Question: I have a problem with validation of my form because if I use required attribute in each element of form and press submit the form is not processed until it is fill out the form, but in my file I add a function functions.js click on the button to send the data form, html5 validation is no longer respected and would like to know why that happens.

'''
<form class="user-form" method="post">
<p><i>Todos los campos son requeridos!</i></p>
<p>
<input id="uName" class="span5" name="uName" type="text" placeholder="Nombre completo" required/>
</p>
<p>
<input id="uEmail" class="span5" name="uEmail" type="email" placeholder="E-mail" required/>
</p>
<p>
<input id="uUser" class="span5" name="uUser" type="text" placeholder="Usuario" required/>
</p>
<p>
<input id="uPasswd" class="span5" name="uPasswd" type="password" placeholder="Contrasena" required/>
</p>
<p>
<select id="uType" class="span5" name="uType" required>
<option value="0">Tipo de usuario</value>
<option value="1">Emisor</value>
<option value="2">Revisor</value>
</select>
</p>
<p>
<input class="saveUser btn btn-primary" type="submit" value="Guardar"/>
</p>
</form>
'''
'''
$('.saveUser').on('click',function() {
data = $('.user-form').serializeArray();
data.push({
name: 'tag',
value: 'saveUser'
})
console.log(data);
return false;
/* I put the above code for check data before send to ajax*/
$.ajax({
url: url,
type: 'post',
data: data,
success: function (data) {
if (data.success) {
} else {
}
}
});
return false;
})
'''
Then, if I use jquery event to send data with ajax html5 validation with "required" attribute does't work.
If I change on click .save-user to on submit form, works html5 validation but not the code inside jquery event.
The above form is used and included in two sections
'''
<a href="#" id="lSignup">Sign-up Free</a>
<section id="sign-up">
/* Form */
</section>
<a href="#" id="lEdit">Edit information</a>
<section id="edit-user">
/* Form */
</section>
'''
Then when I click in add an id to :
'''
$('#lSignUp').on('click', function() { $('.user-form').attr('id','save-user'); })
'''
And if I click in ..
'''
$('#lEdit').on('click', function() { $('.user-form').attr('id','edit-user'); })
'''
And after add ID to , that form is showed to fill or edit field and save data with the event jquery to put up.
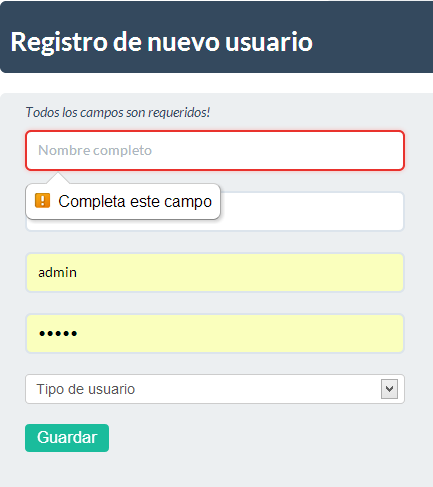
Answer: '''
$(document).on('submit','#save-user',function(e) {
e.preventDefault();
data = $(this).serializeArray();
data.push({
name: 'tag',
value: 'saveUser'
})
console.log(data);
/* I put the above code for check data before send to ajax*/
$.ajax({
url: url,
type: 'post',
data: data,
success: function (data) {
if (data.success) {
} else {
}
}
});
return false;
})
'''